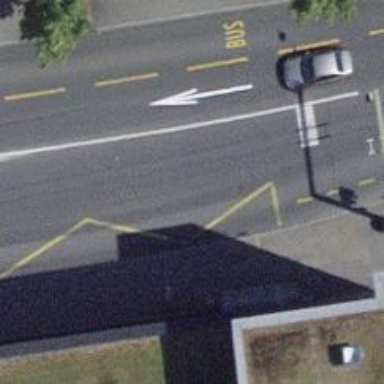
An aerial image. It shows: Trolleybus stop position for public transport.